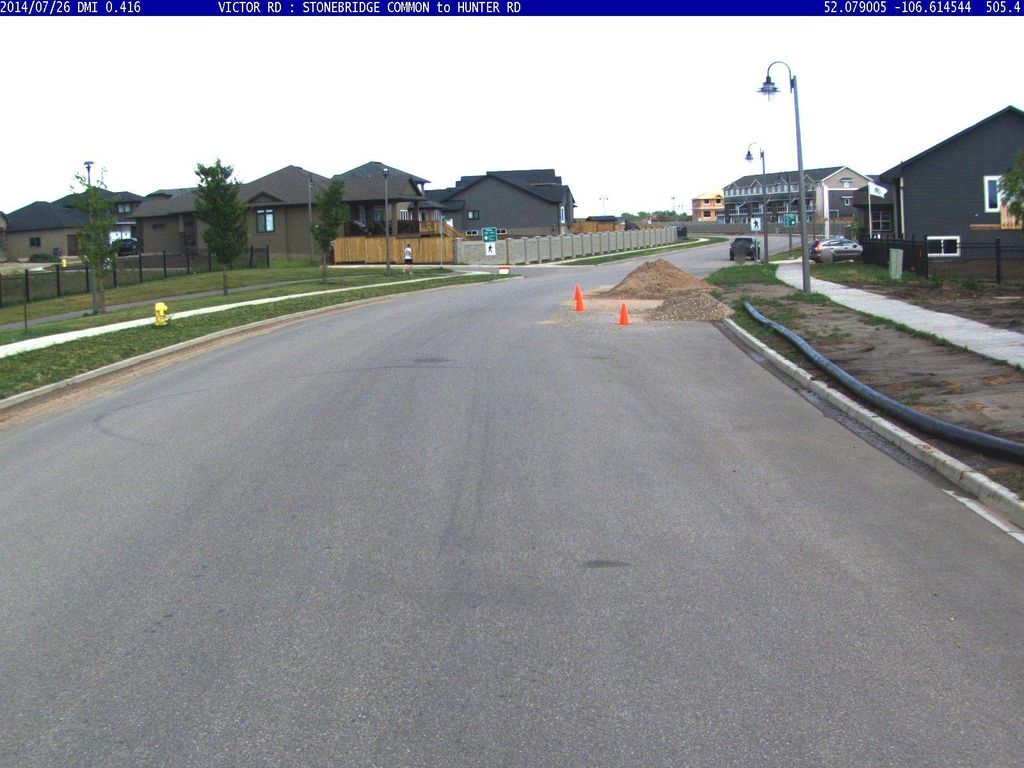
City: saskatoon